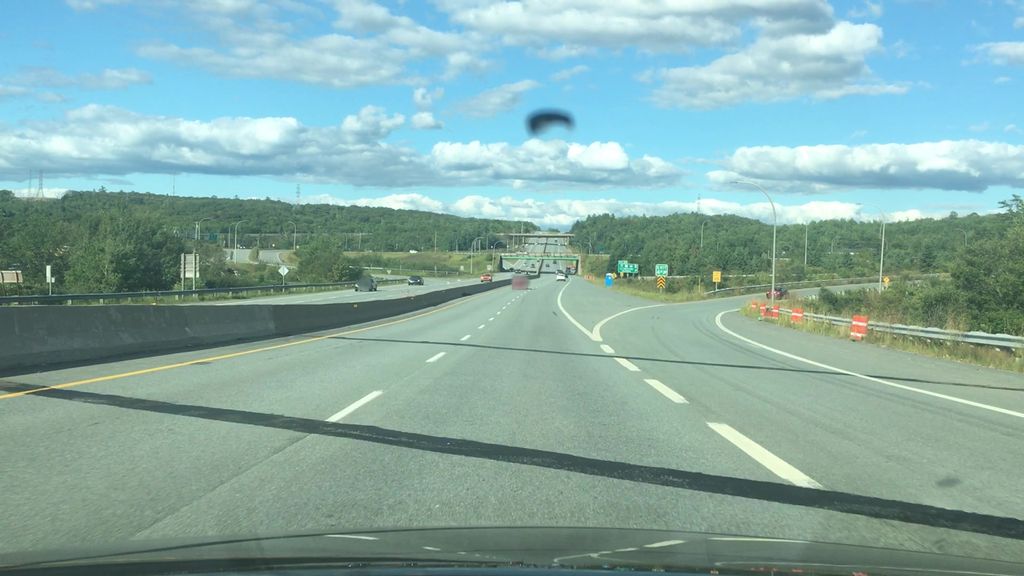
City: halifax